Brain MRI, t2w sequence, axial 2D slice.
Patient: age 33, sex F, weight 78 kg, height 1.78 m
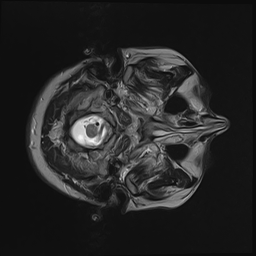